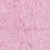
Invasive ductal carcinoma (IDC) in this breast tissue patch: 0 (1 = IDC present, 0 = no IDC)